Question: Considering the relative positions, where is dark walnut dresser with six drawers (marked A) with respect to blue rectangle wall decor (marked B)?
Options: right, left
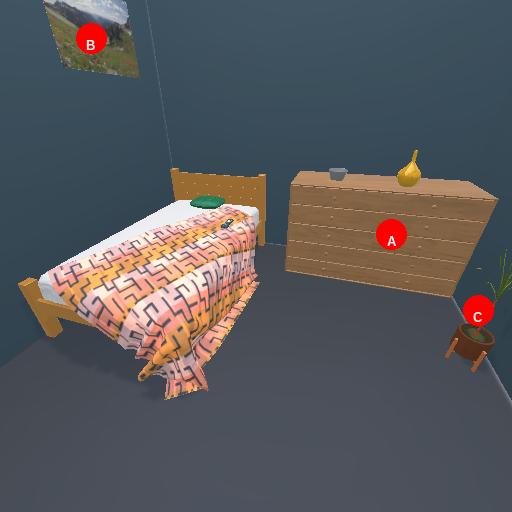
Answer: right